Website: walmart
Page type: account-selection
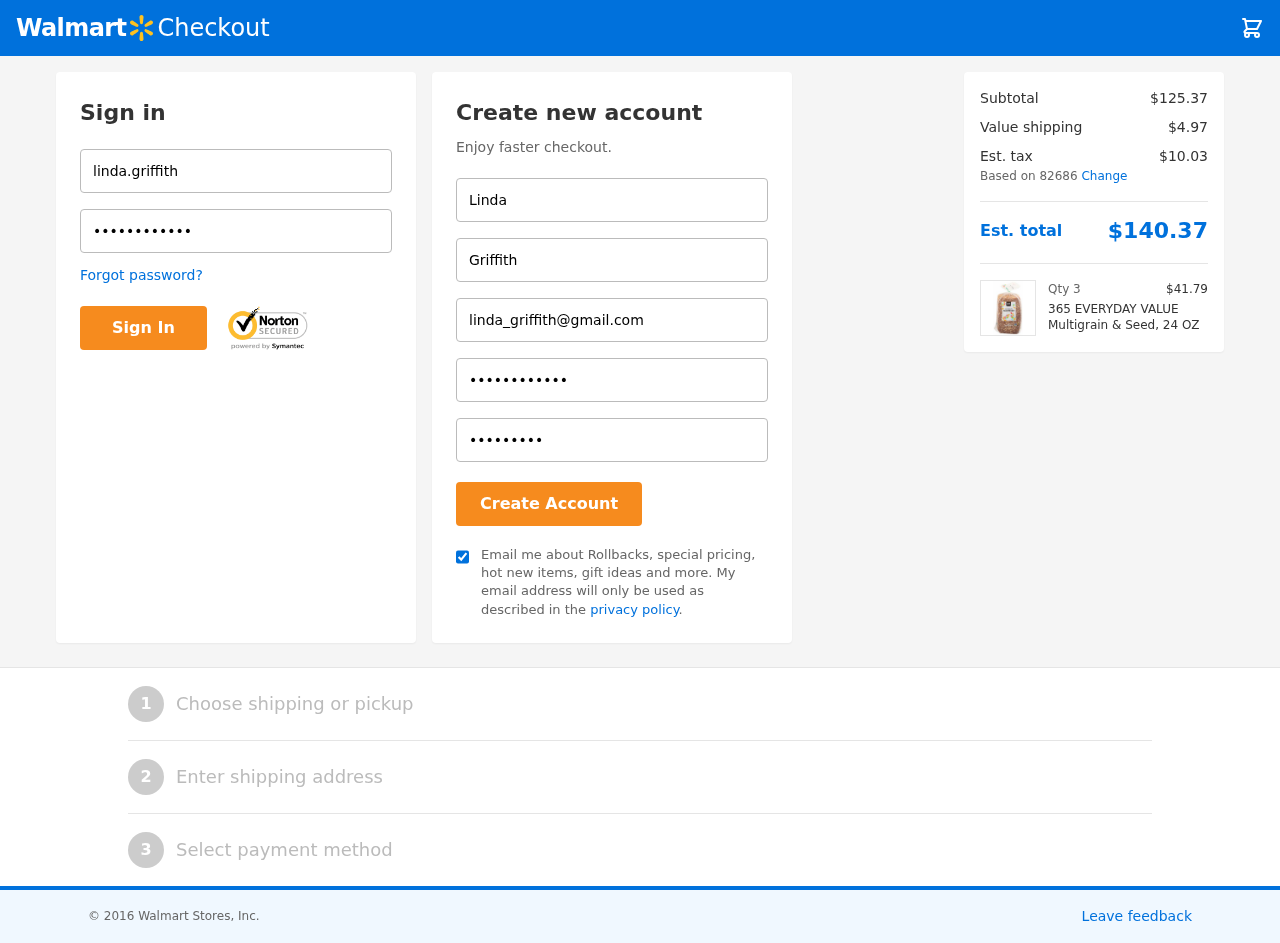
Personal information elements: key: PII_EMAIL
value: linda_griffith@gmail.com
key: PII_FIRSTNAME
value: Linda
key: PII_LASTNAME
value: Griffith
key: PII_LOGIN_USERNAME
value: linda.griffith
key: PII_POSTCODE
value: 82686
Product elements: key: PRODUCT1_NAME
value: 365 EVERYDAY VALUE Multigrain & Seed, 24 OZ
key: PRODUCT1_PRICE
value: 41.79
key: PRODUCT1_QUANTITY
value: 3
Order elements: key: ORDER_SUBTOTAL
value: $125.37
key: ORDER_SHIPPING_COST
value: $4.97
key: ORDER_TAX
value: $10.03
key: ORDER_TOTAL
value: $140.37